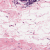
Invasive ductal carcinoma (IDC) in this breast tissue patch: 0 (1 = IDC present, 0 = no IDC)